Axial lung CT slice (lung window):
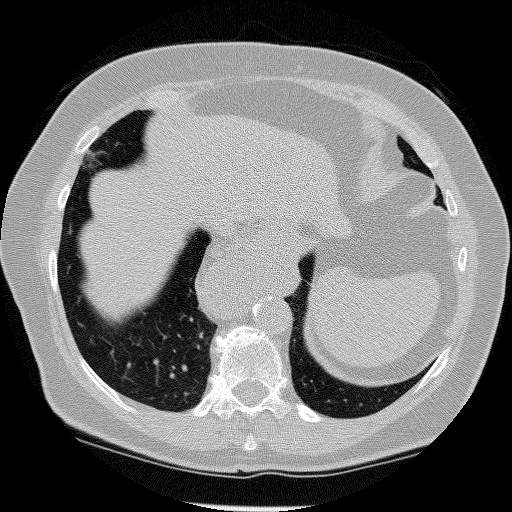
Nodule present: no